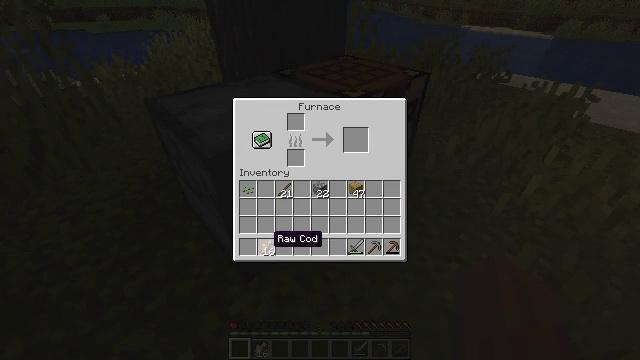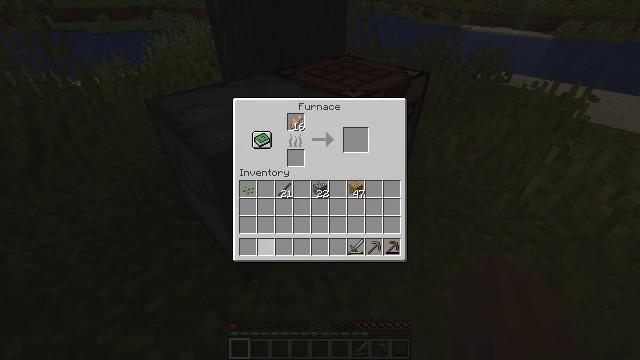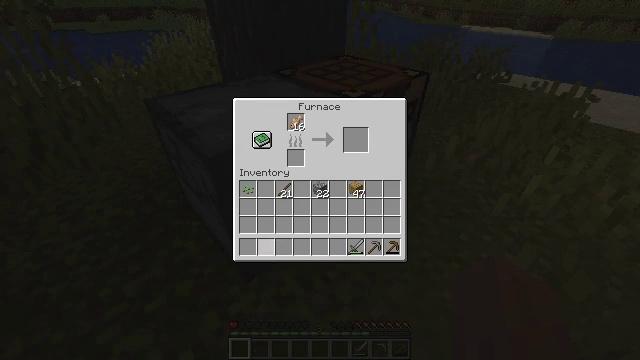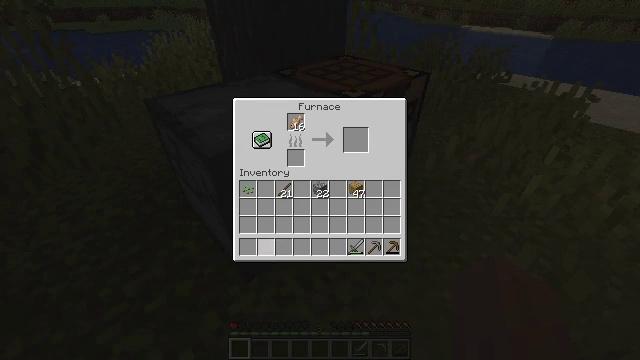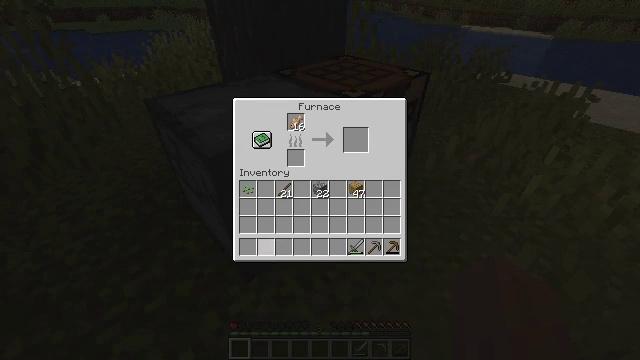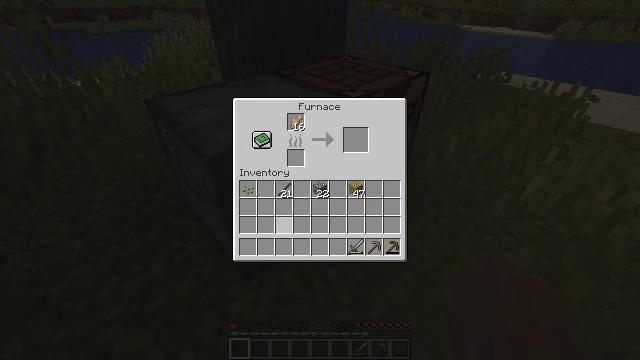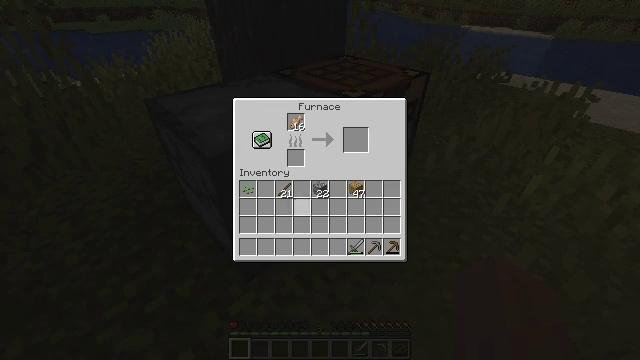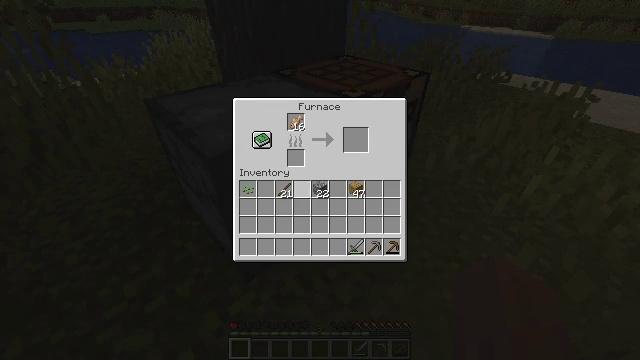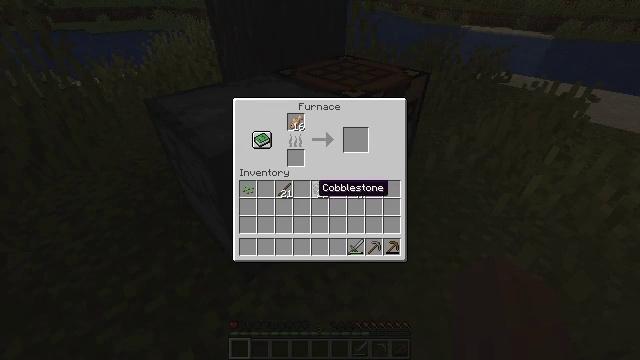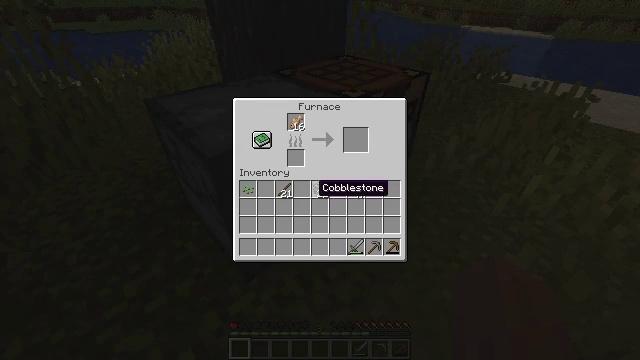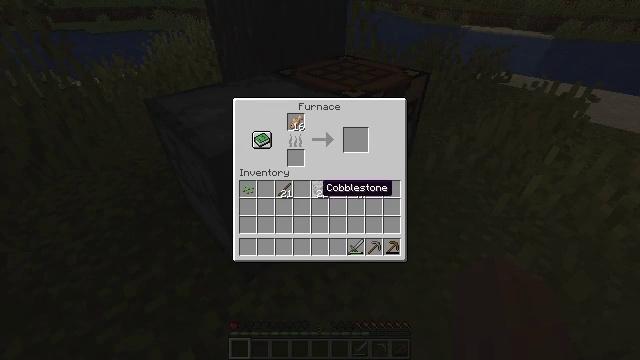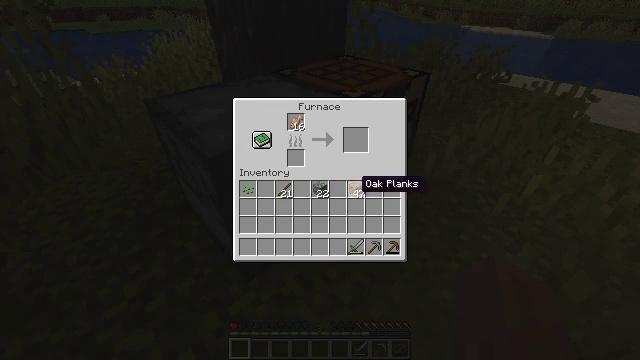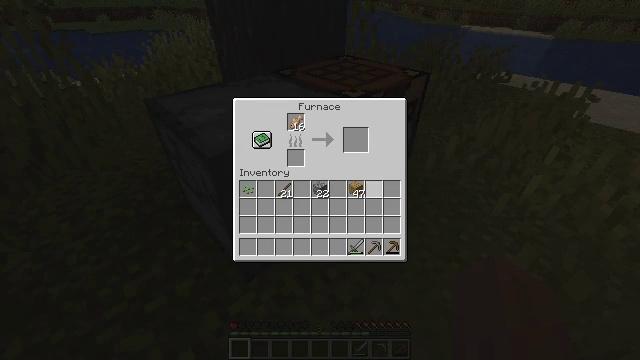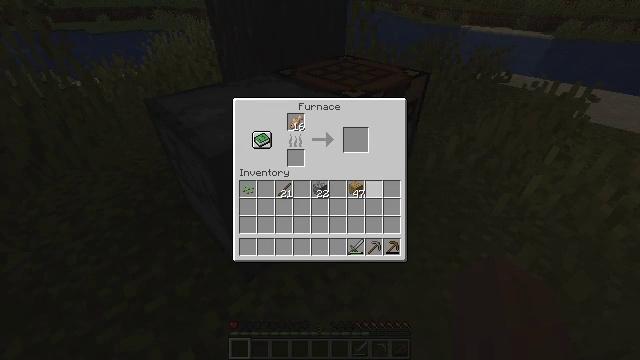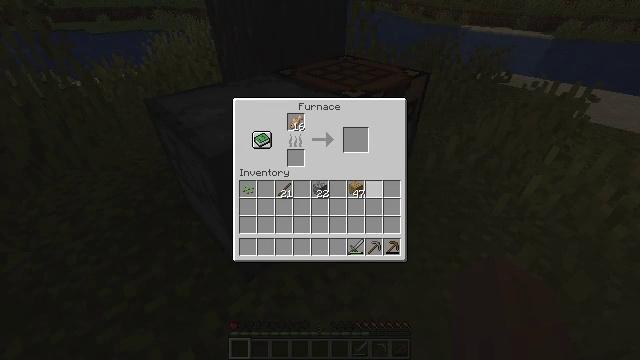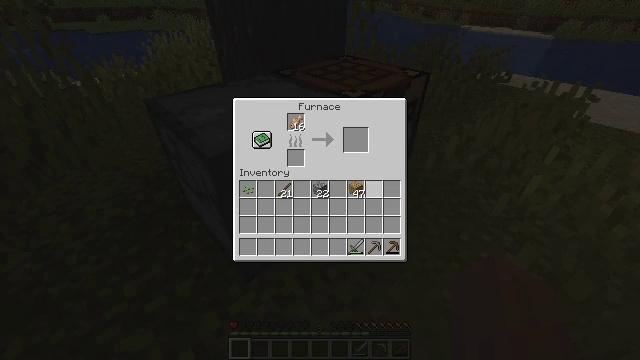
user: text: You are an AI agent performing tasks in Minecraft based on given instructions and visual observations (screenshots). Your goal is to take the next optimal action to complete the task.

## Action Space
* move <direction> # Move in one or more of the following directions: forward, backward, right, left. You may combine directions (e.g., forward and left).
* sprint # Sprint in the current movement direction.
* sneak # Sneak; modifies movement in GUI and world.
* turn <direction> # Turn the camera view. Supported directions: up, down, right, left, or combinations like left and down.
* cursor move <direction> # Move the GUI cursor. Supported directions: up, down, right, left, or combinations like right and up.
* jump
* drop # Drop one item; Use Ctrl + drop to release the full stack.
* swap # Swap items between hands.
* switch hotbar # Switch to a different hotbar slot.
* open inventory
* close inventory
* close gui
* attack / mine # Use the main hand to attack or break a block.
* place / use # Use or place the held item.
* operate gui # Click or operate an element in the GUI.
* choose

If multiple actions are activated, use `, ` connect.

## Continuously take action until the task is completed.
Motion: motion action
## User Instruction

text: Use the furnace to make cooked cod.
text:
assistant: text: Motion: sneak, operate gui
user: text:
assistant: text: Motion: sneak, operate gui
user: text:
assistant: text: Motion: sneak, operate gui
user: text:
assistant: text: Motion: sneak
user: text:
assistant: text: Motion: sneak, cursor move right and up
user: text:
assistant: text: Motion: sneak, cursor move right and up
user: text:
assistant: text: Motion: sneak
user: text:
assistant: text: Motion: no_op
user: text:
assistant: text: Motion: no_op
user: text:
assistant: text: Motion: no_op
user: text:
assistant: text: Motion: cursor move right
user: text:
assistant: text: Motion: cursor move right
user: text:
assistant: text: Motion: no_op
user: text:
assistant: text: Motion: no_op
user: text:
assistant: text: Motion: no_op
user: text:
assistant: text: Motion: operate gui
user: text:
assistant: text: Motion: operate gui
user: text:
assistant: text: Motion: operate gui
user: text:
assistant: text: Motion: no_op
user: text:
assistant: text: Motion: no_op
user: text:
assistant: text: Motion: no_op
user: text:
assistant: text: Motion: operate gui
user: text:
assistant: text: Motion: operate gui
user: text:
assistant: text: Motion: operate gui
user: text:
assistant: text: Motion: cursor move left
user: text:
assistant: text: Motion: cursor move left and up
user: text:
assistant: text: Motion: cursor move left and up
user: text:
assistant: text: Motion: no_op
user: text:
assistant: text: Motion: no_op
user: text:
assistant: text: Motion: choose